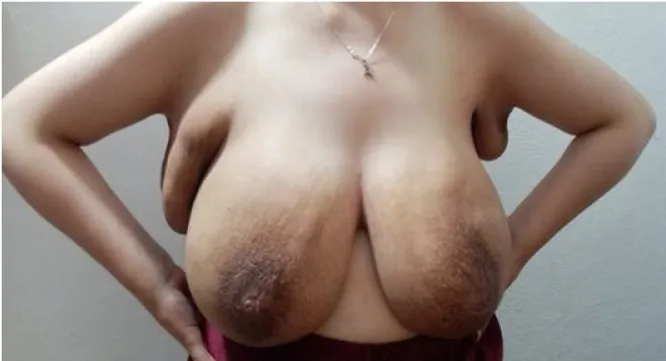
Breast enlargement subsided, axillary lymph nodes decreased in size.
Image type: medical_photograph (other_medical_photograph)